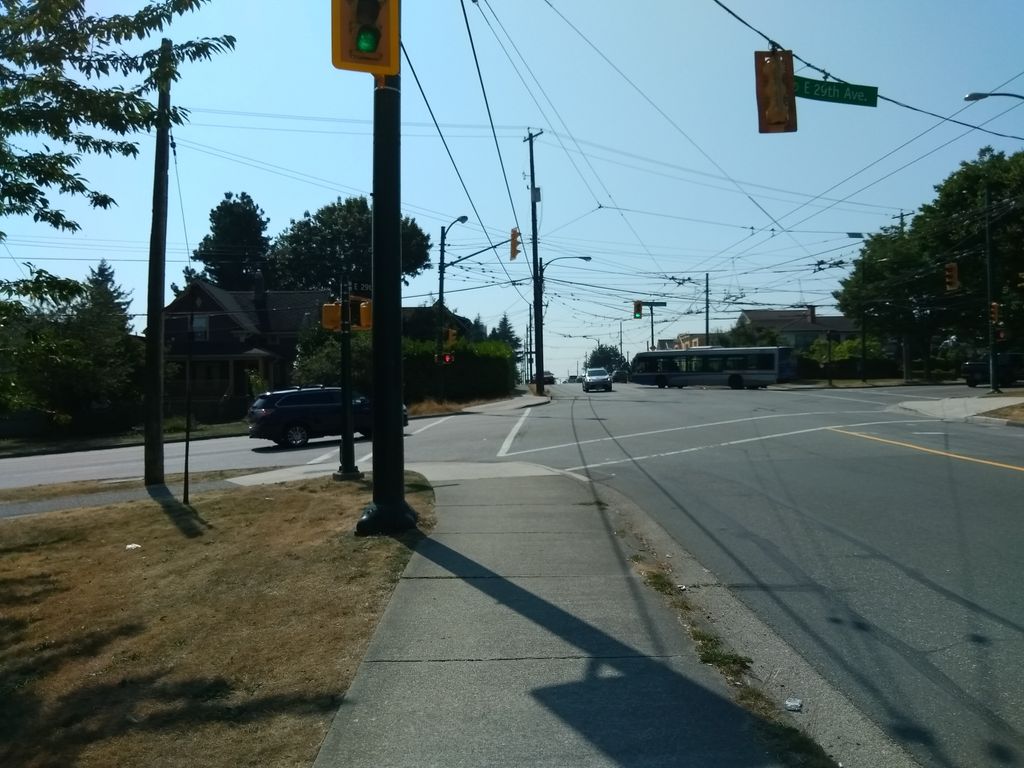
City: vancouver